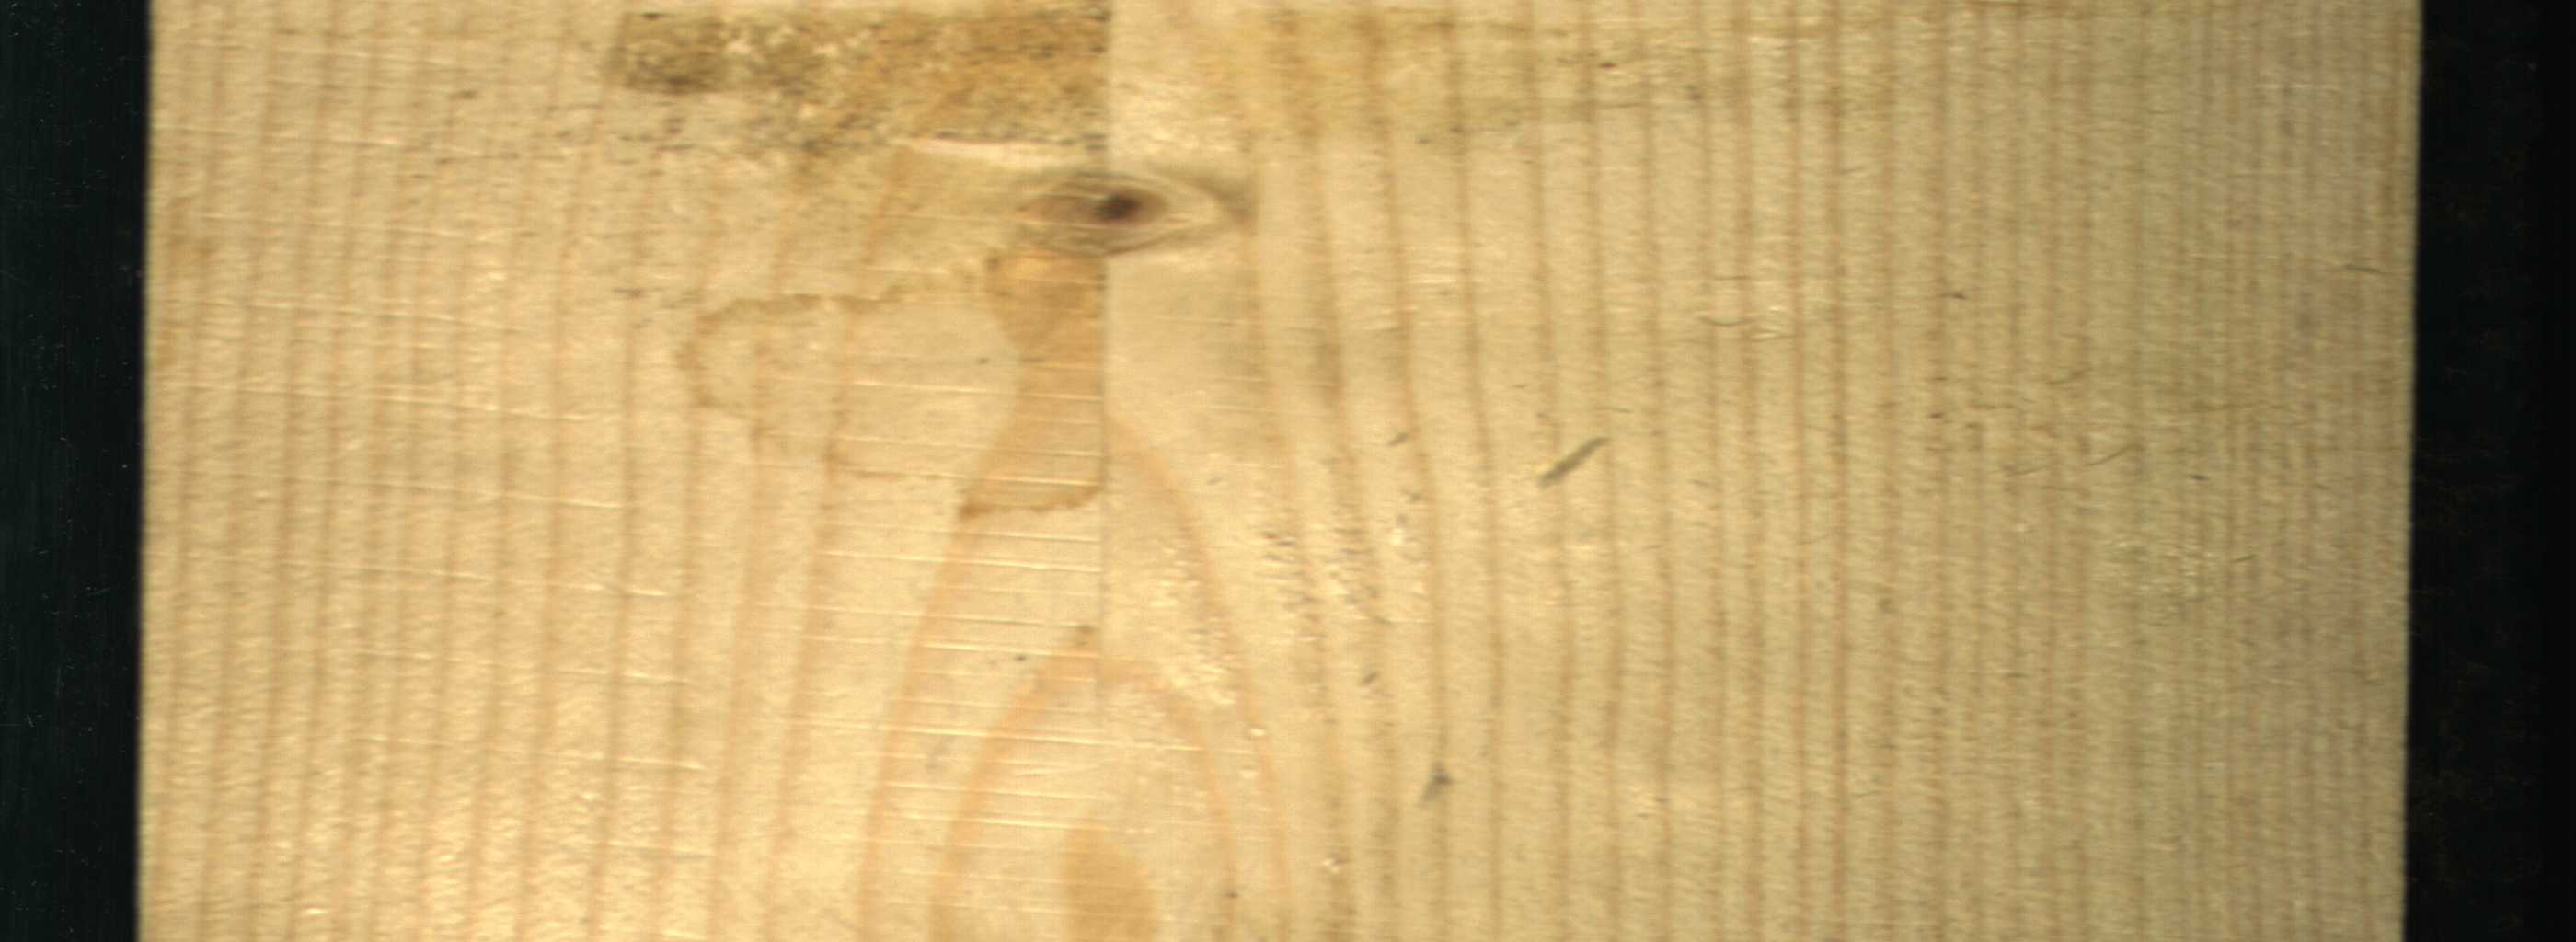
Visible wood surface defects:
Live_Knot